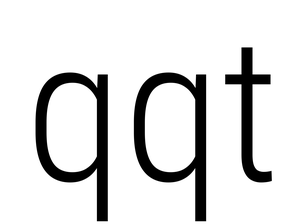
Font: Roboto_Condensed_Light